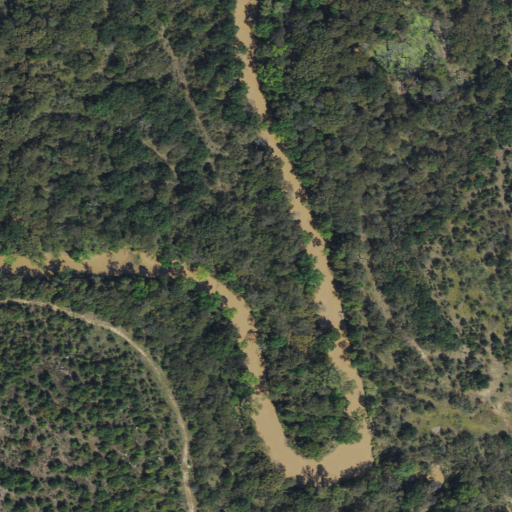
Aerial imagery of valley in Texas named Bear Hollow containing deciduous forest, grassland, and shrub